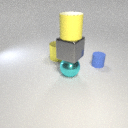
large cyan metal sphere below large gray metal cube